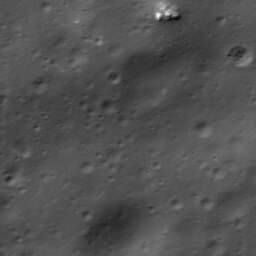
Host type: background_regolith
Lunar coordinates: latitude nan, longitude nan